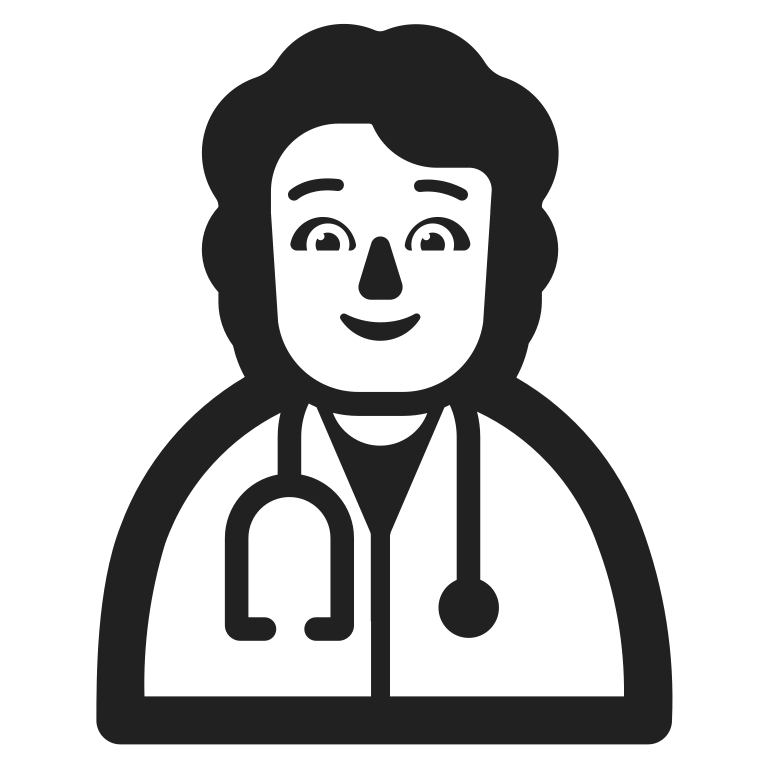
health worker high contrast default